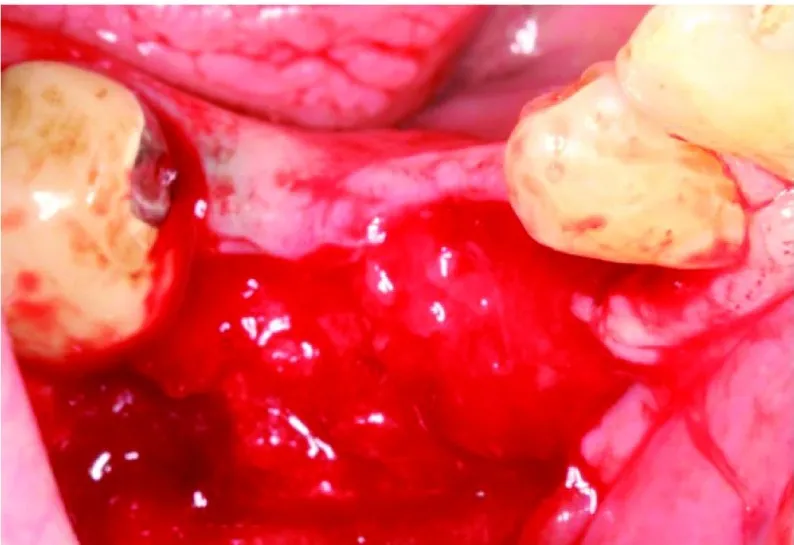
The underlying tissue after membrane removal. . No bone graft remnants were observed in the surgical site.
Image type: medical_photograph (other_medical_photograph)